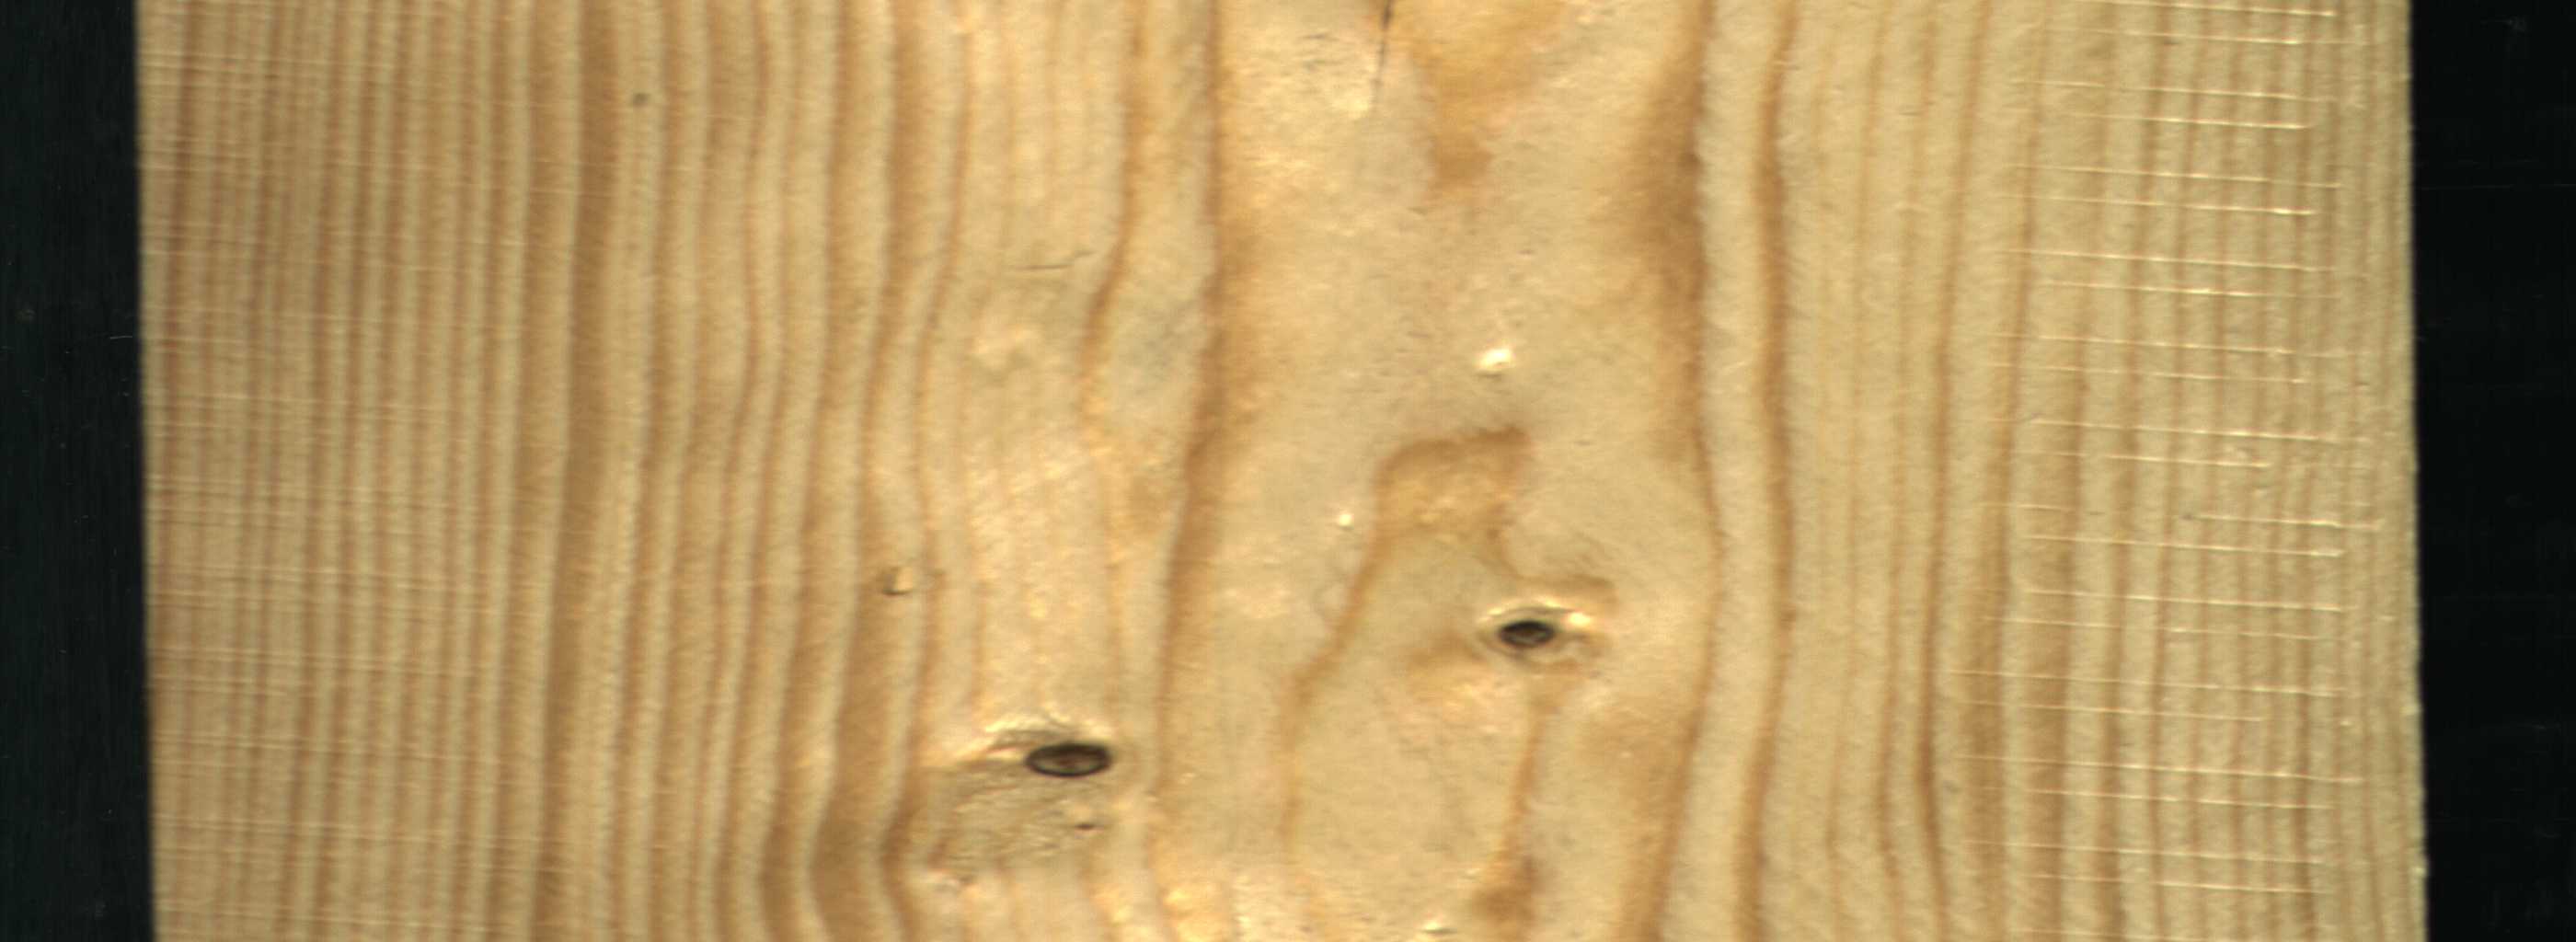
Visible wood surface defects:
Dead_Knot
Dead_Knot